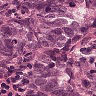
Metastatic tissue present: yes